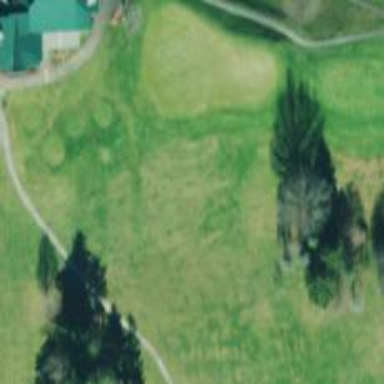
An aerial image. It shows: Golf tee.